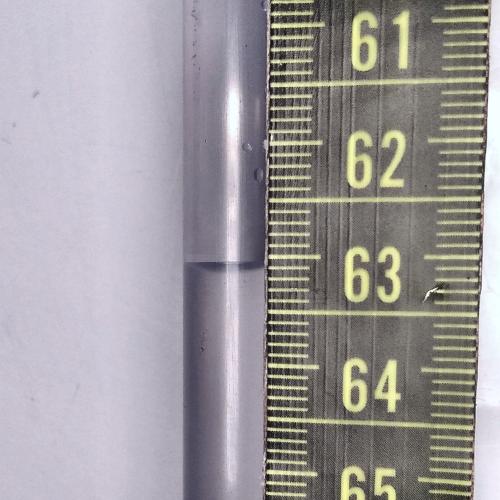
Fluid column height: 63.1 cm